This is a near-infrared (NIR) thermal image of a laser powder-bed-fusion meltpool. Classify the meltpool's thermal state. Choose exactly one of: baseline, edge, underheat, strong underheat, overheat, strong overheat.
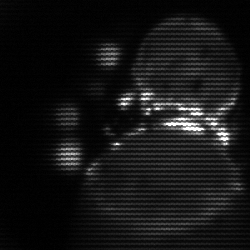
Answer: edge